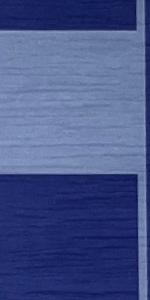
Label: Empty